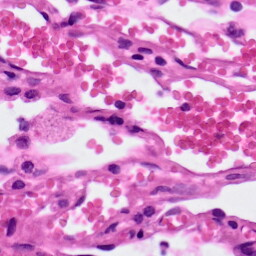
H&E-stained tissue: Lung